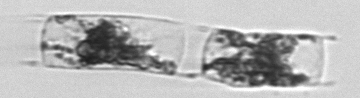
Label: Hemiaulus